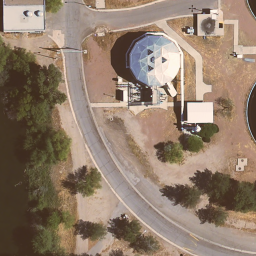
Label: storage tanks